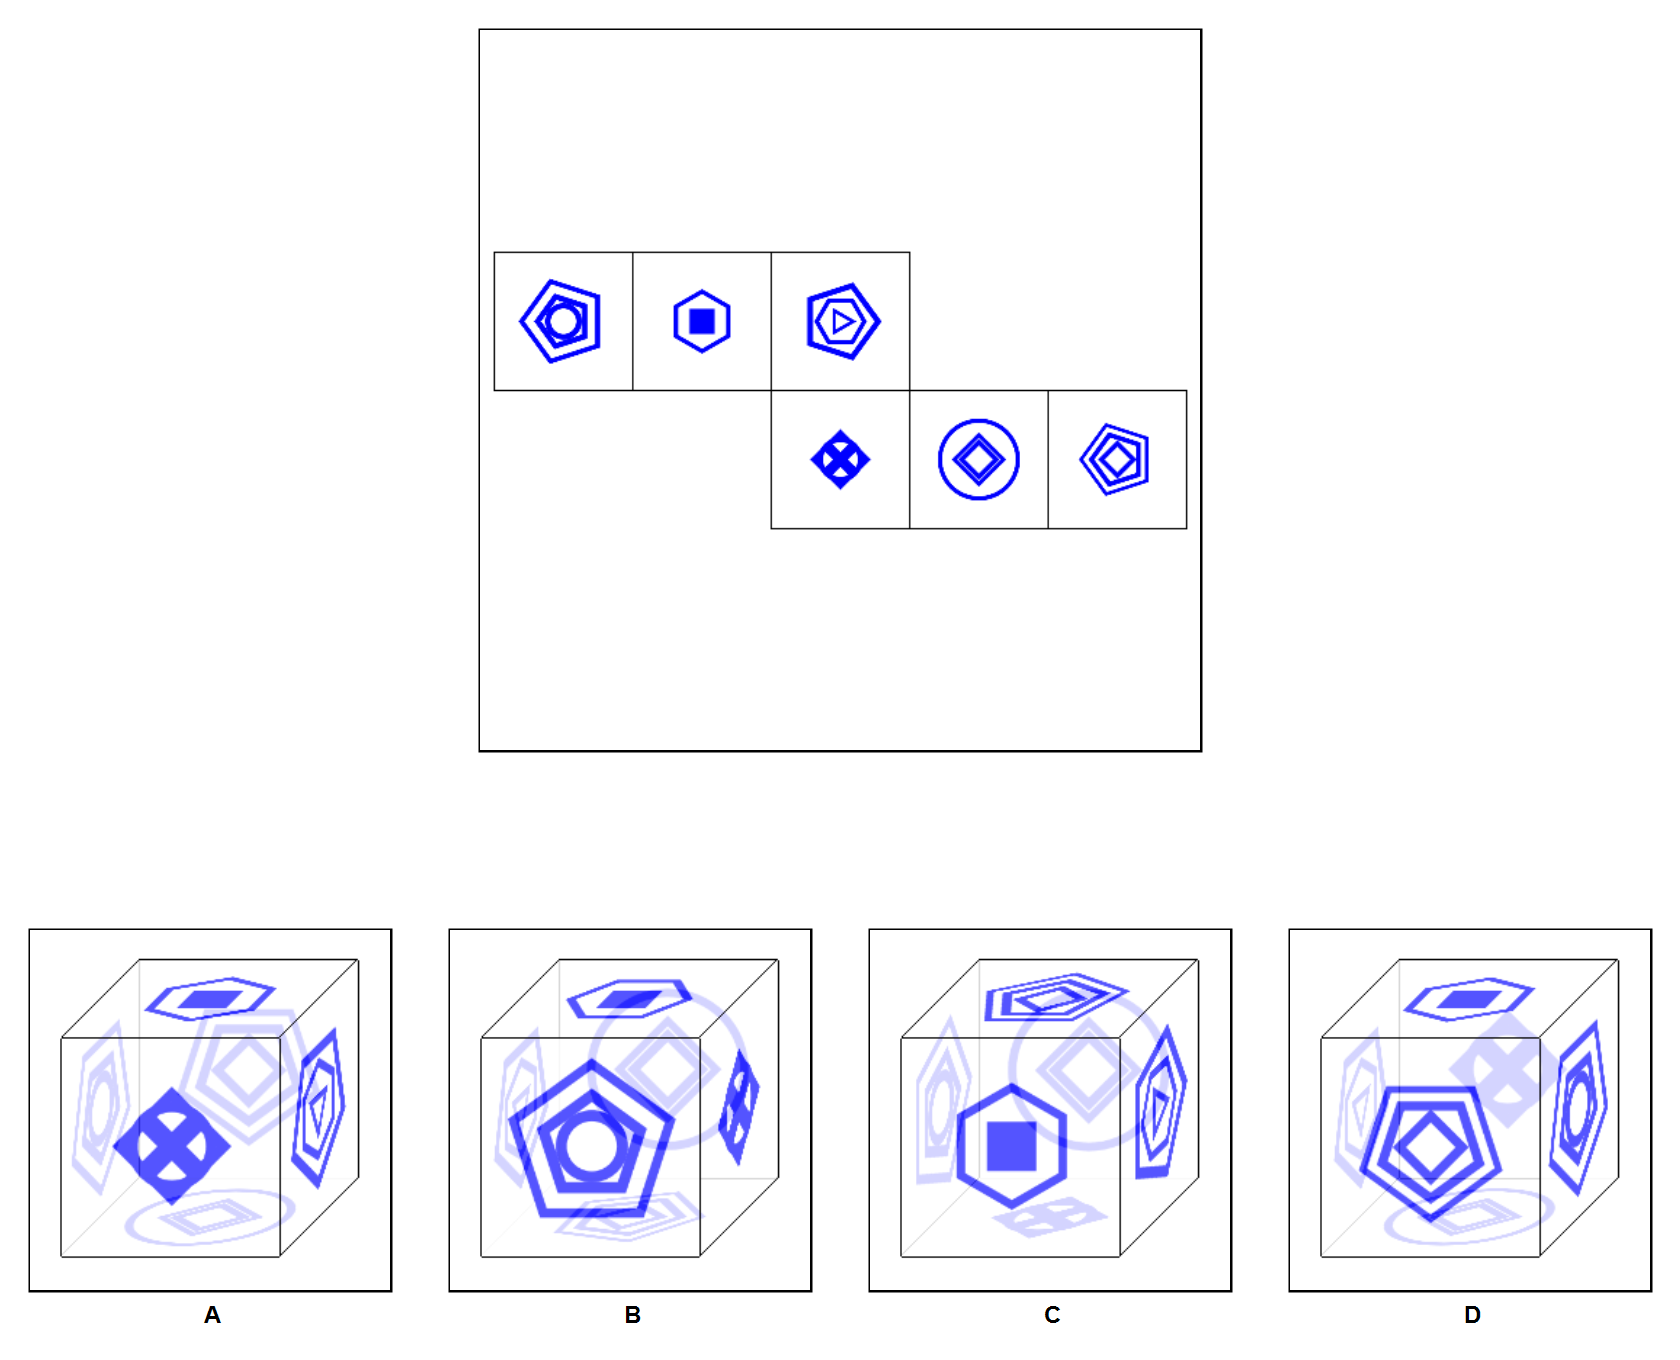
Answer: B